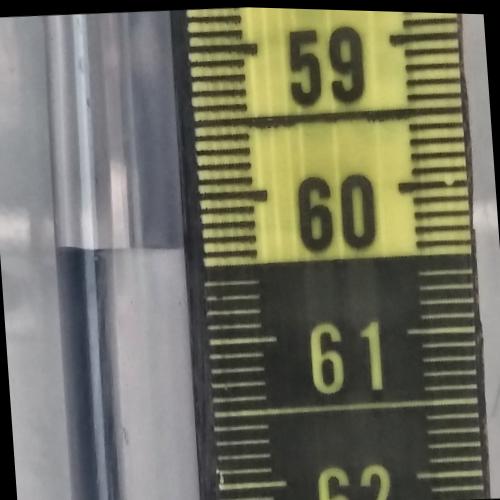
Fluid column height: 60.4 cm